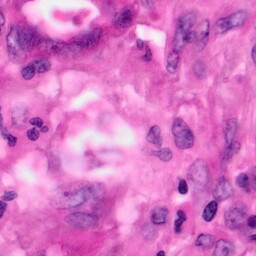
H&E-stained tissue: Pancreatic